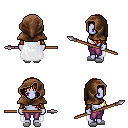
a pixel art fantasy rpg character, female body template, dark elf, purple skin, white cape, magenta pants, light blonde left-swept hairstyle, cloth hood, leather bracers, white slippers, spear, four views (front, back, left, right), 2x2 character sprite sheet, small pixel art, hard edges, no anti-aliasing